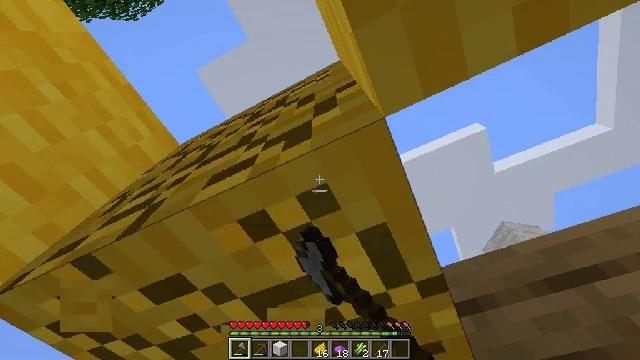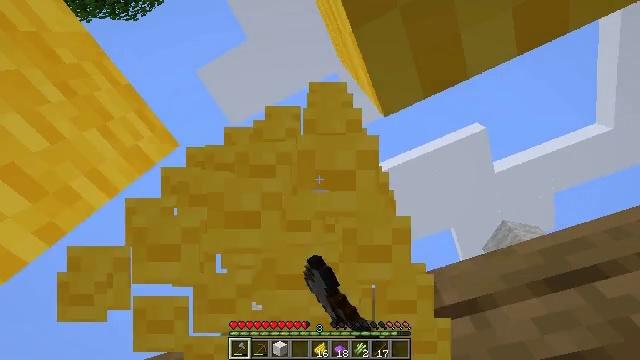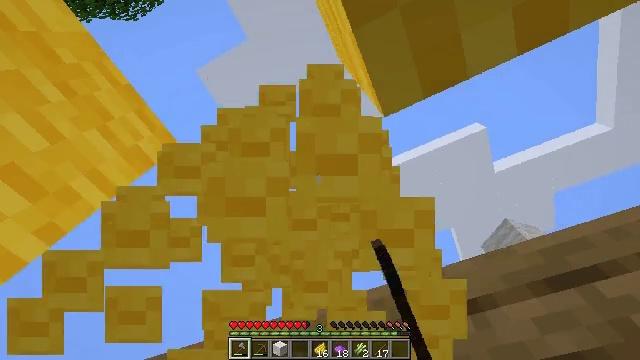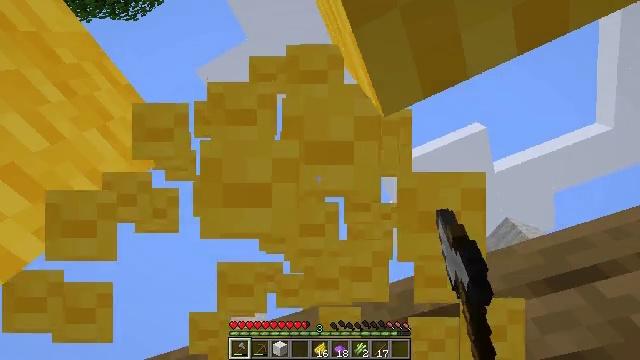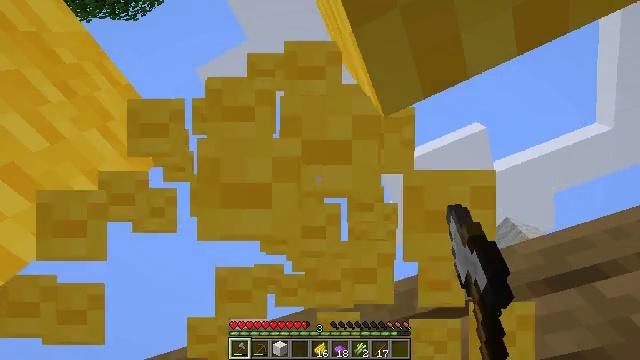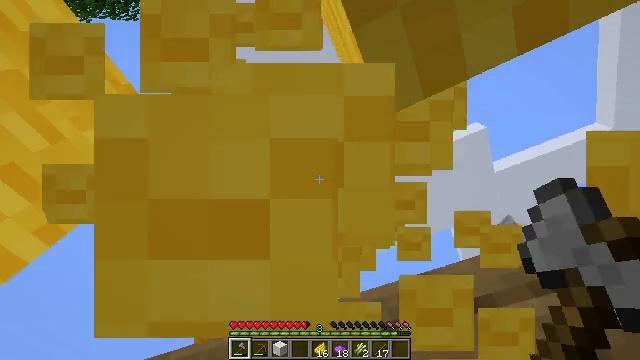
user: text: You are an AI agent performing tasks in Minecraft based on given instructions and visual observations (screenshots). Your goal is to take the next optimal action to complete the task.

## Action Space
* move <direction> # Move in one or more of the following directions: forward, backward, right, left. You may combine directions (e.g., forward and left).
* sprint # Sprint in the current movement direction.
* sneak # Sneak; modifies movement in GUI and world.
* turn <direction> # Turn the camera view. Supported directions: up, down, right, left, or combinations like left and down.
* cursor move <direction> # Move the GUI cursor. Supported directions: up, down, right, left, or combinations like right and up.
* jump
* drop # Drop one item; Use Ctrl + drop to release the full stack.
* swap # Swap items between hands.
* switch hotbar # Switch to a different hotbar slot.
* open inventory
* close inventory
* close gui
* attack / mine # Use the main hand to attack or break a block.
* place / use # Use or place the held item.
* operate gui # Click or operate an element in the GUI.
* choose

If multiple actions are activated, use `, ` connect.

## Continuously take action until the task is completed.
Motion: motion action
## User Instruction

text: Mine the yellow wool block.
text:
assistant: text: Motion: attack / mine
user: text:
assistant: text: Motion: attack / mine
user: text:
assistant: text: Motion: attack / mine
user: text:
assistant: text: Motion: attack / mine
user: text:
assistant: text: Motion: attack / mine
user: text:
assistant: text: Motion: attack / mine